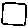
Label: square